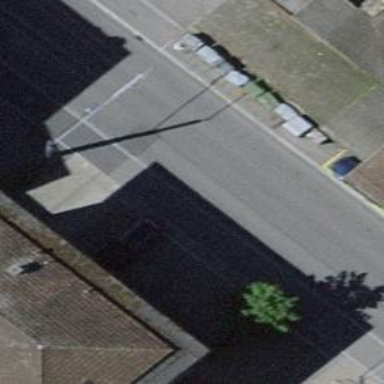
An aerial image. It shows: Kerb serving as barrier.